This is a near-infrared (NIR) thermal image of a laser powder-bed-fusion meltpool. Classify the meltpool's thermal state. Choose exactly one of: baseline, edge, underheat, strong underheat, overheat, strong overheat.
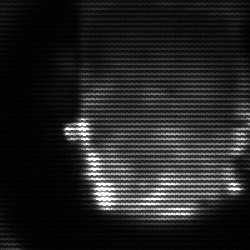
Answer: baseline